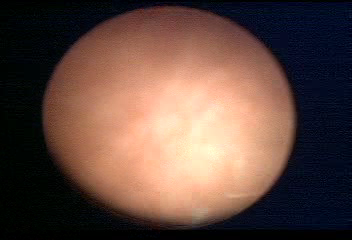
Modality: WLC
Class: Normal mucosa
Bladder cancer association: No